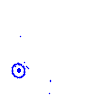
Particle: kaon